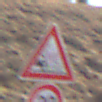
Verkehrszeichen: SplittSchotter
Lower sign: Geschwindigkeit30
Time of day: Midday
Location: Outdoor (RoadRail)
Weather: Clear
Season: Summer
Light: Natural